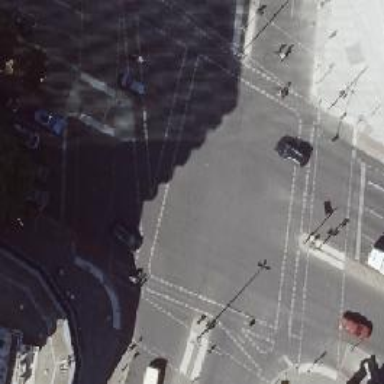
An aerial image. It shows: Crossing with traffic signals.